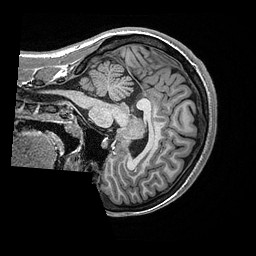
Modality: T1w
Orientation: sagittal
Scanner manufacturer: ge
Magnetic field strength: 3 T
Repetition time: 2.349 s
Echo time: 0.002968 s